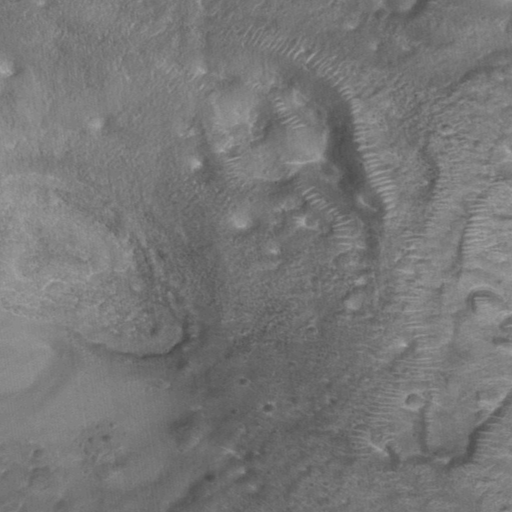
Objects detected: cone, cone, cone, cone